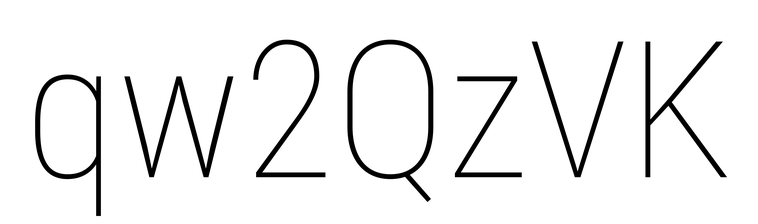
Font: Roboto_Condensed_Thin